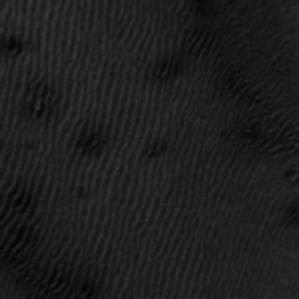
Label: frost